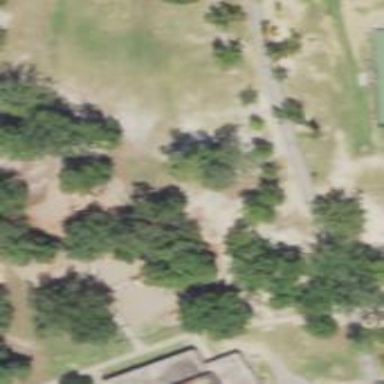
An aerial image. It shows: Disc golf tee.